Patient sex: M
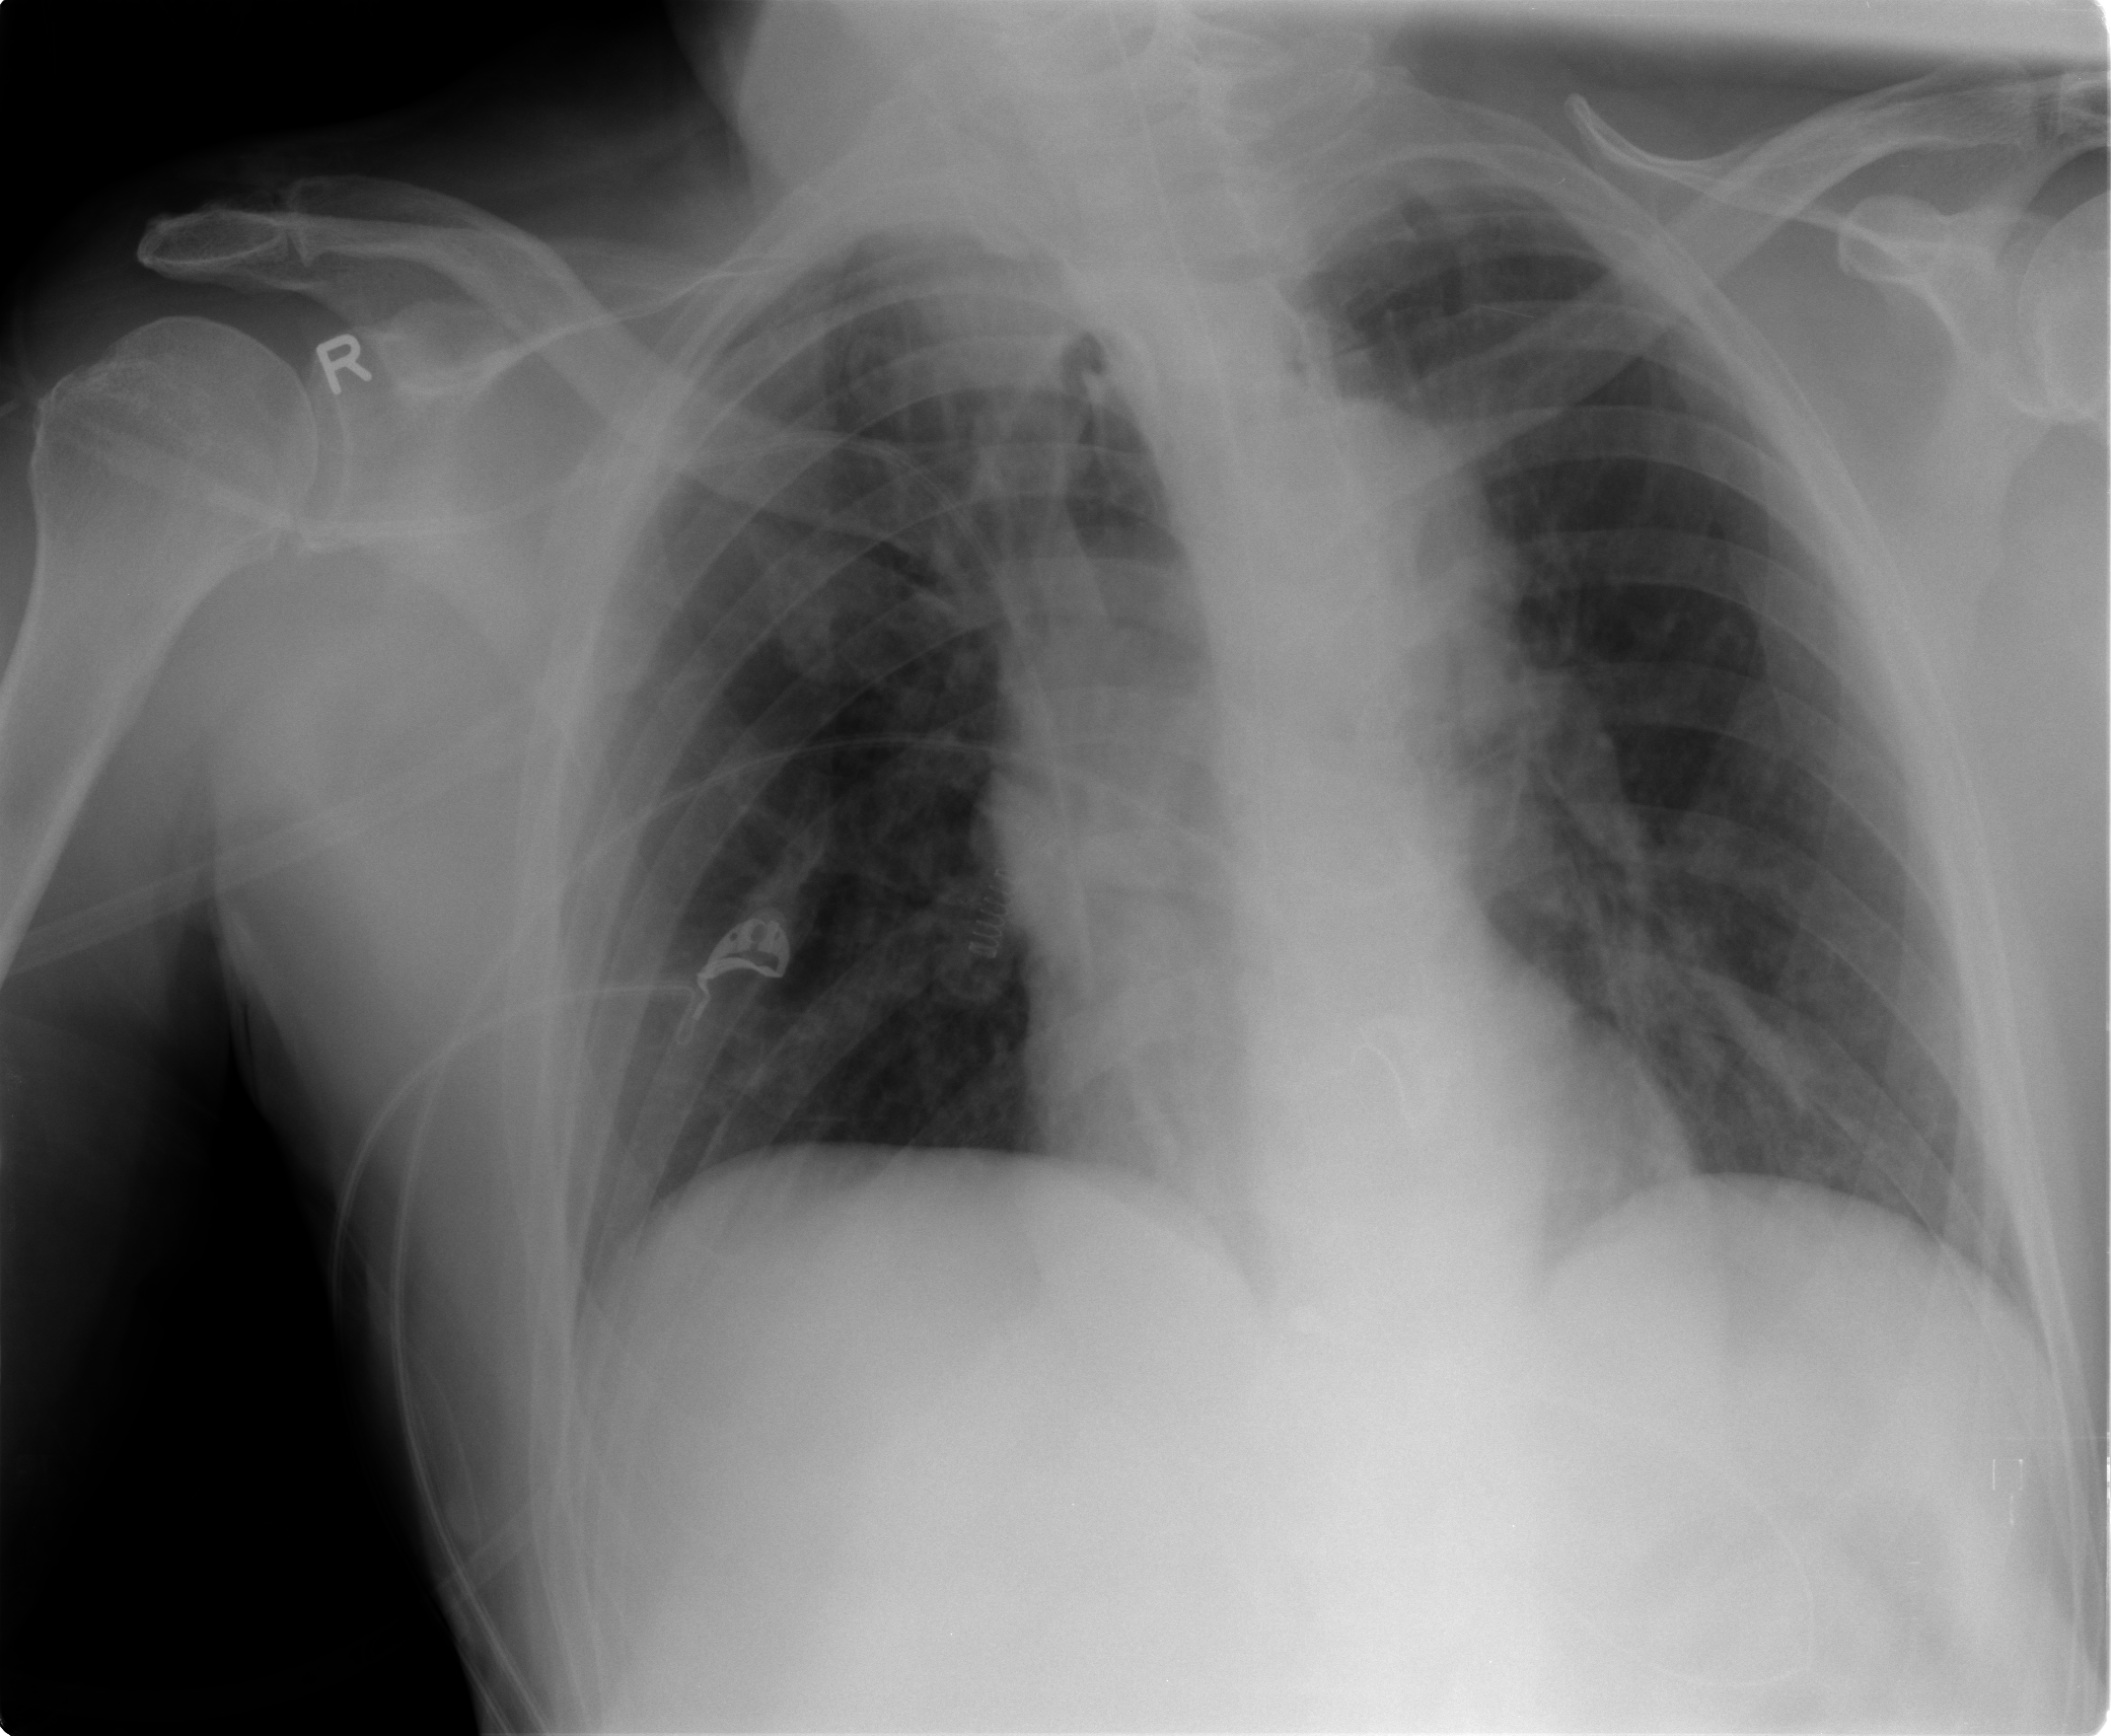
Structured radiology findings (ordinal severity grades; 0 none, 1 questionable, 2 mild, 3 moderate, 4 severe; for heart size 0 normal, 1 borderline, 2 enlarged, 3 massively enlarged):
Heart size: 0
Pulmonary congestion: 2
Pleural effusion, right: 0
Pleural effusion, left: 0
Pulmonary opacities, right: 0
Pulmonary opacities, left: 2
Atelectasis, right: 0
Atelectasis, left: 2